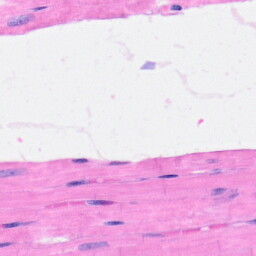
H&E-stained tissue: Heart